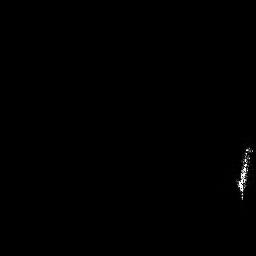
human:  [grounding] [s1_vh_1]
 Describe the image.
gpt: In the satellite image, there is  <ref>1 medium ship </ref> <box>[[91, 55, 98, 78, 0]]</box> located at right.